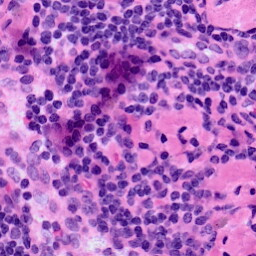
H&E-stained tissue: LymphNode